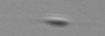
Label: Cylindrotheca_morphotype1